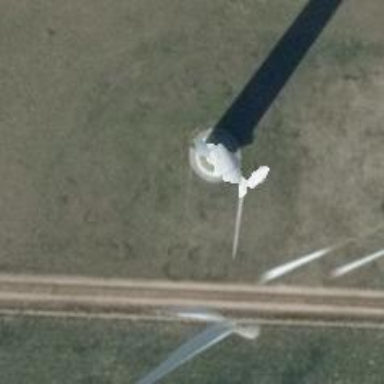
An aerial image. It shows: Wind generator using wind turbines of horizontal axis.